Question: What is the measurement shown in the image?
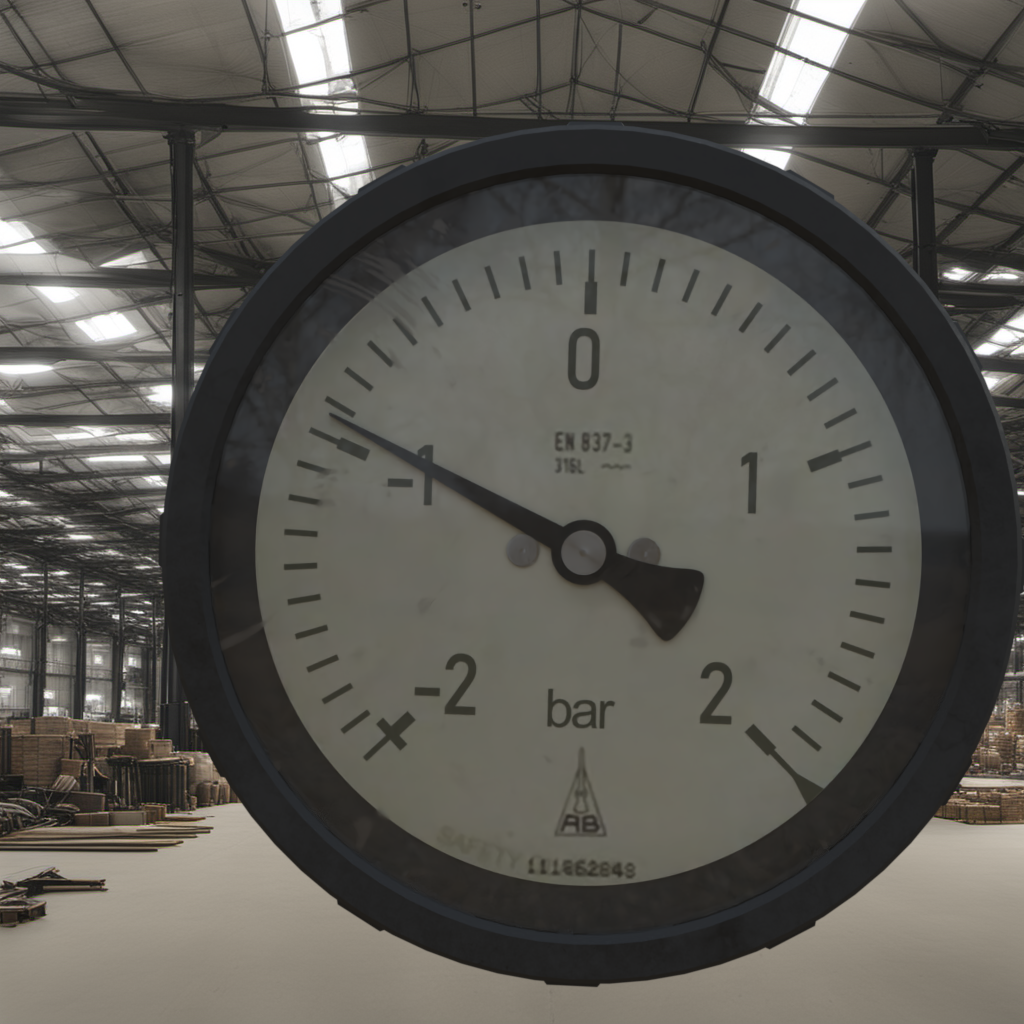
Answer: The result is -0.97
Question: What is the value range of the measurement in the image?
Answer: The range is from -2 to 2
Question: What is the minimum and maximum value range of this measurement?
Answer: The minimum value is -2 and the maximum value is 2